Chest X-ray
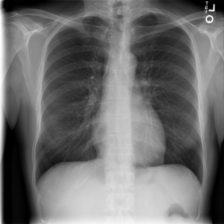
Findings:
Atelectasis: negative
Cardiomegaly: negative
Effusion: negative
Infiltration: negative
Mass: negative
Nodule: negative
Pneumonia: negative
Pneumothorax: negative
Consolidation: negative
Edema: negative
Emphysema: negative
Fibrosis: negative
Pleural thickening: negative
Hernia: negative